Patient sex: M
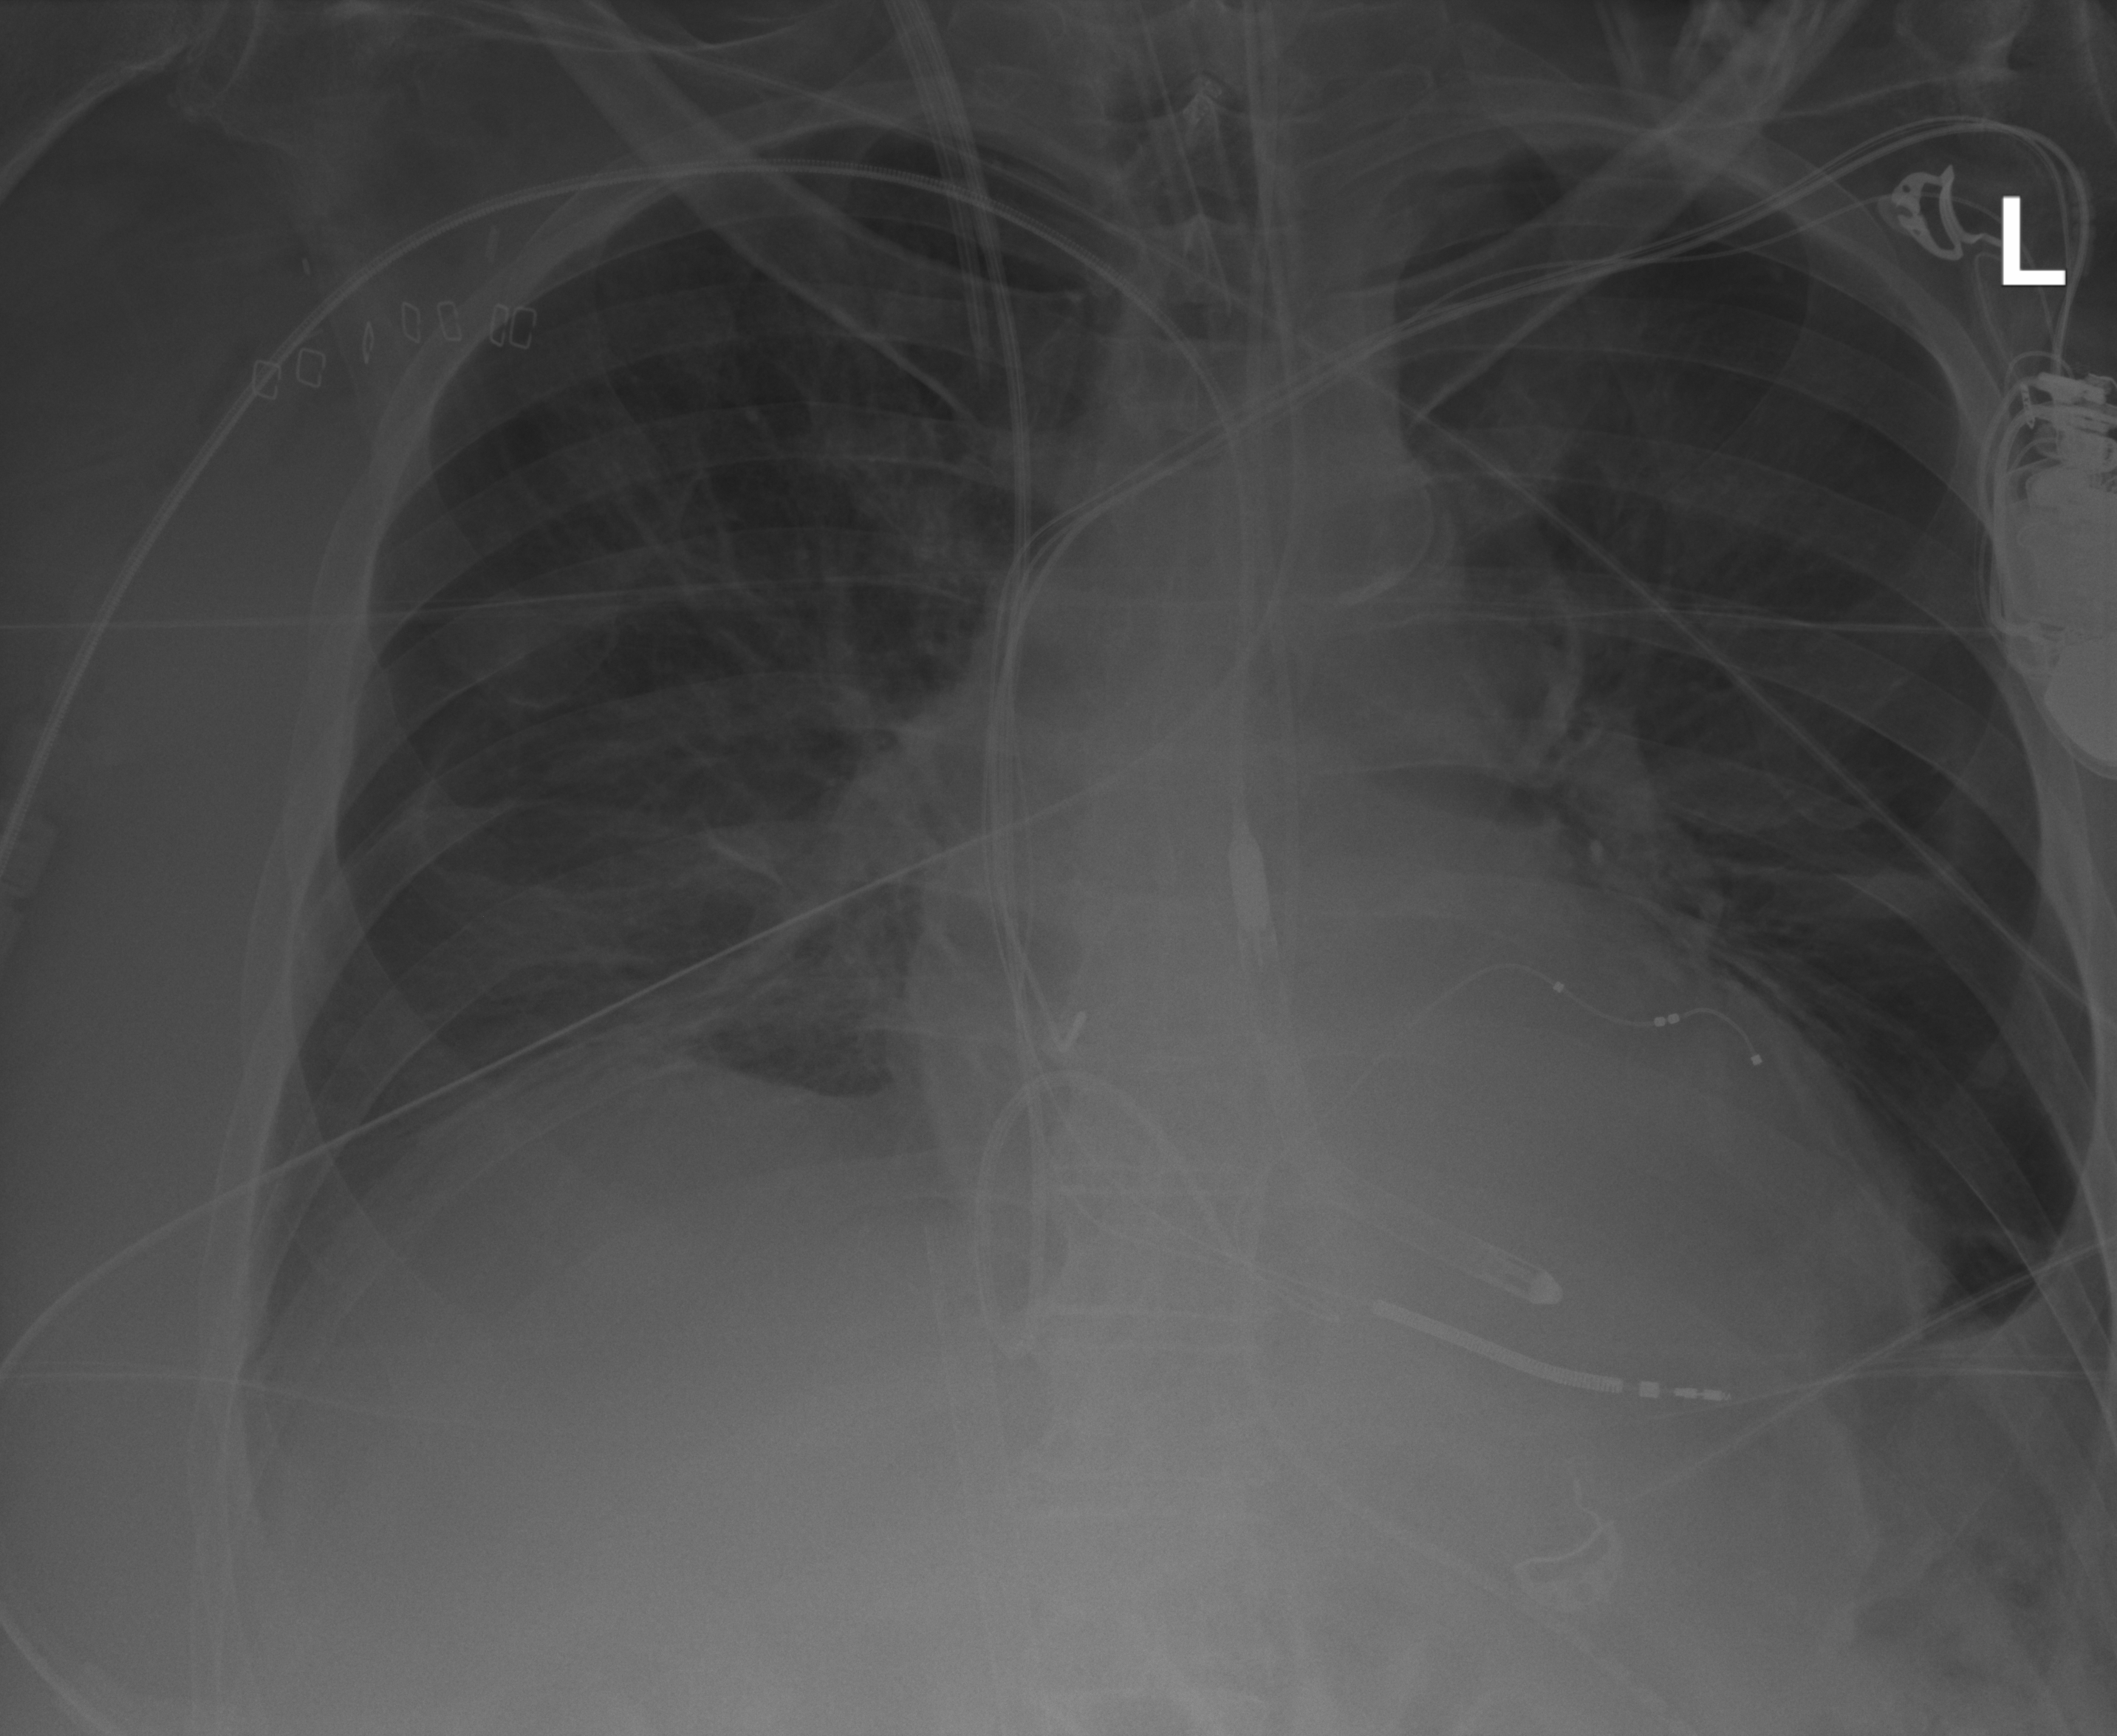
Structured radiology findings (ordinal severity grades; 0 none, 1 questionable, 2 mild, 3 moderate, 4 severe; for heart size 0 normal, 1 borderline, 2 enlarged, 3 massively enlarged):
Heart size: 2
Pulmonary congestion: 0
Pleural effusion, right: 2
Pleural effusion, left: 3
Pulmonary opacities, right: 0
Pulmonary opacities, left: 0
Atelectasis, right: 0
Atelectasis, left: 2